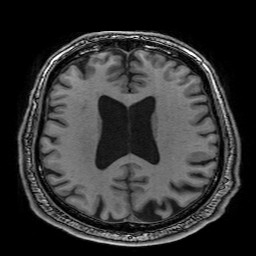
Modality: T1w
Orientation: coronal
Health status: healthy
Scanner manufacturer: philips
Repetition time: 0.007649 s
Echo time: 0.00351 s